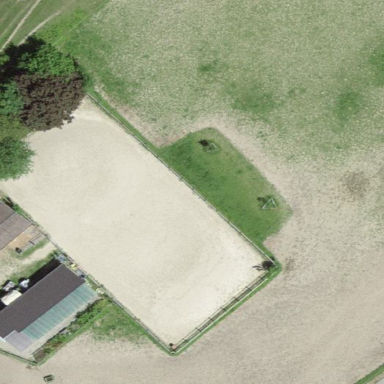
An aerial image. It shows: Equestrian pitch with sand surface.